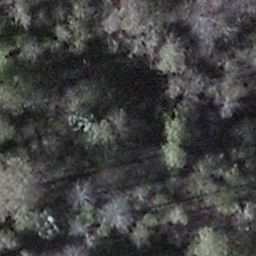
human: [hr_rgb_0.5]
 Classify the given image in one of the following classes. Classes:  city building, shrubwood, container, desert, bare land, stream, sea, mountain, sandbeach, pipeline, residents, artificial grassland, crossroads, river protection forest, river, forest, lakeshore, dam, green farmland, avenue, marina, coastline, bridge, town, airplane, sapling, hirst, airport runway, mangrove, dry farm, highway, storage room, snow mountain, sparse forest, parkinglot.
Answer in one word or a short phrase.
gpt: shrubwood